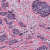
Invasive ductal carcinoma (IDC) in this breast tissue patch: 0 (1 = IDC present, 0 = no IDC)